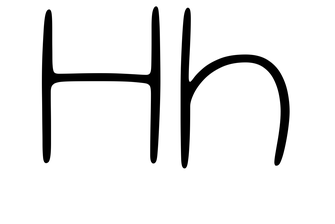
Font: Gluten_Thin